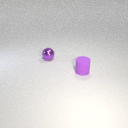
small purple rubber cylinder in front of small purple metal sphere